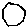
Label: hexagon